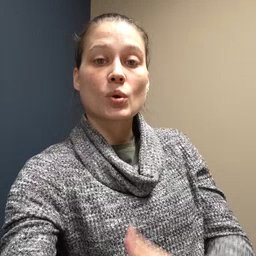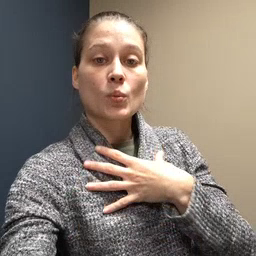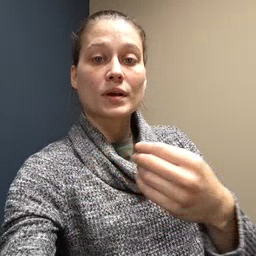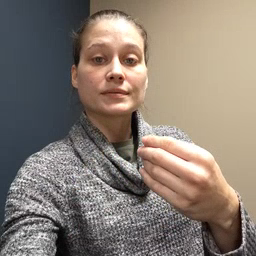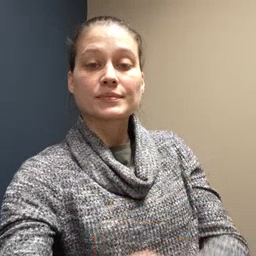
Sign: white